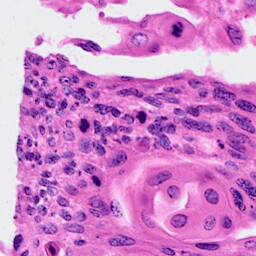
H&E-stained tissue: Cervix